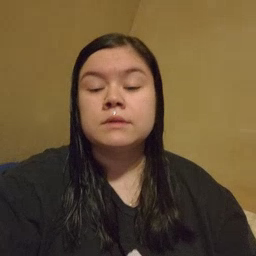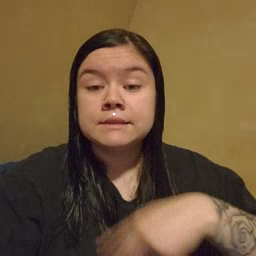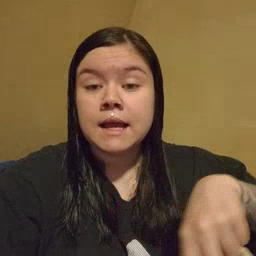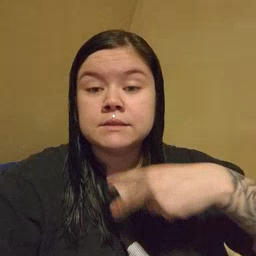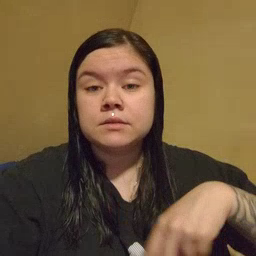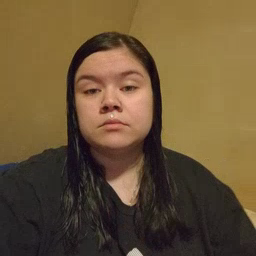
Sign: dance